Field crop: maize
Growth stage: 2
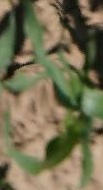
Species: maize